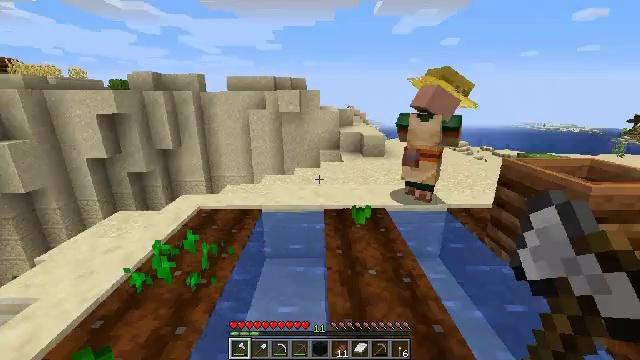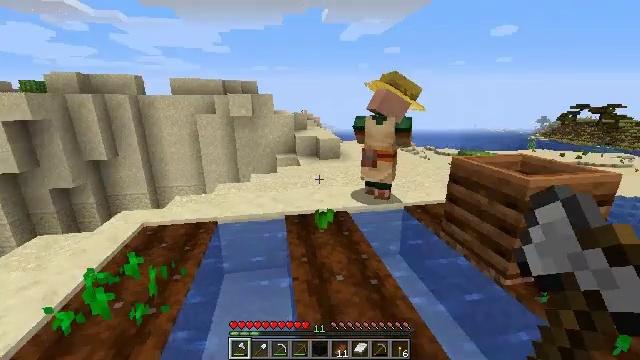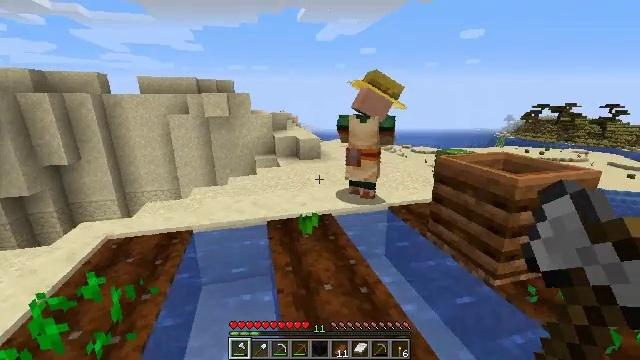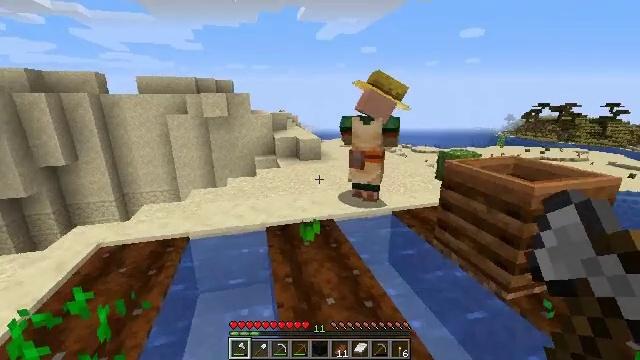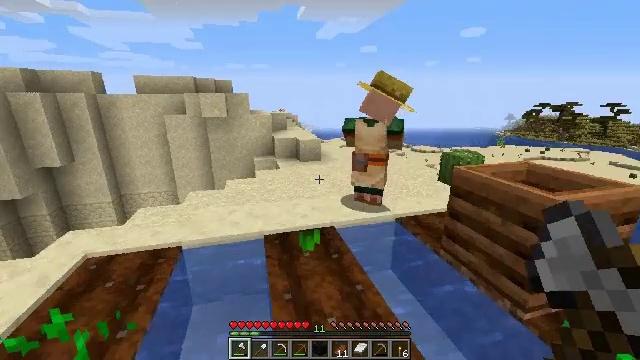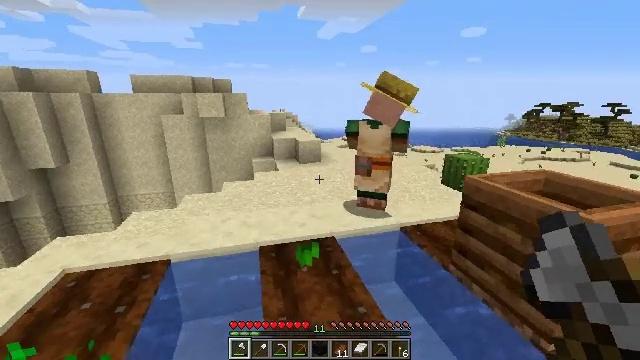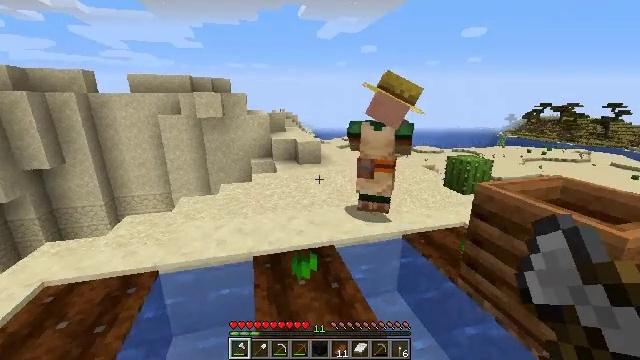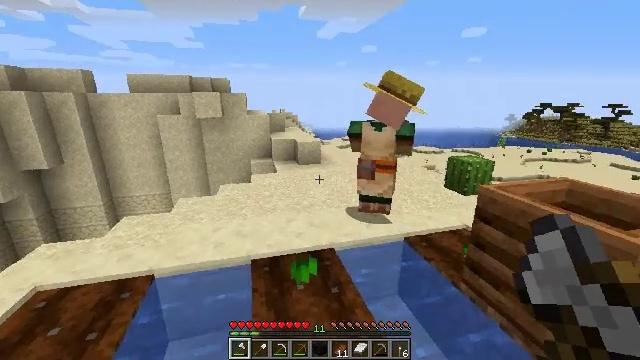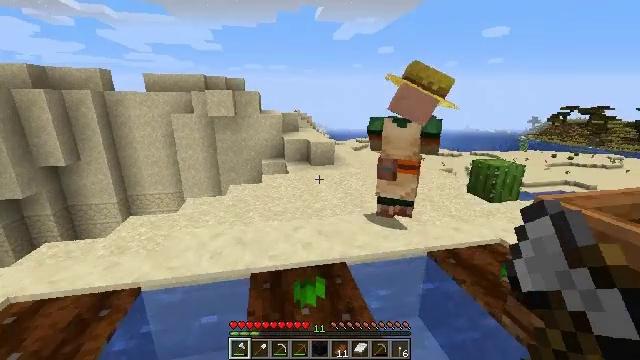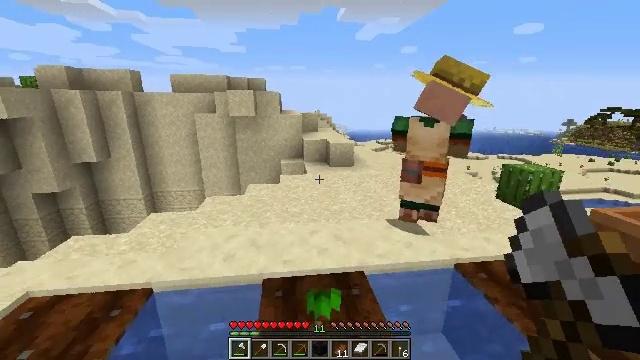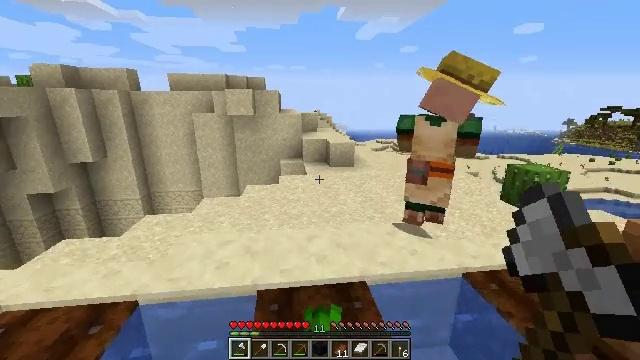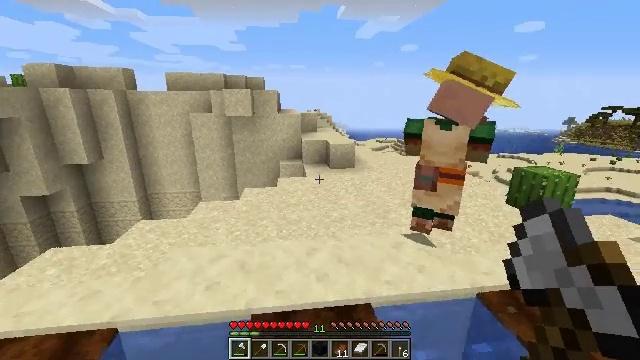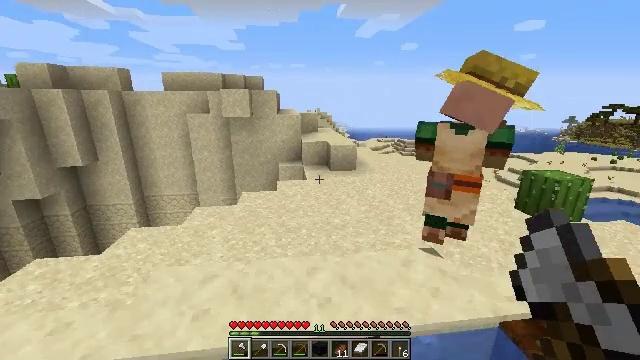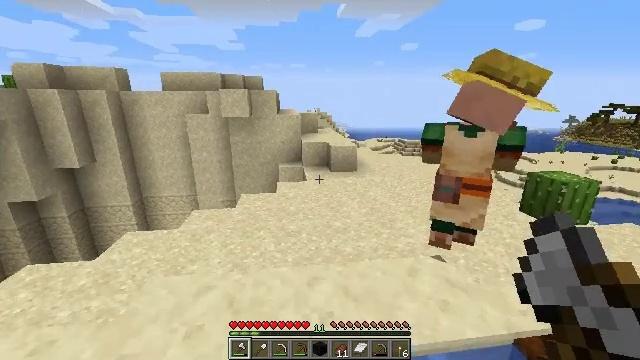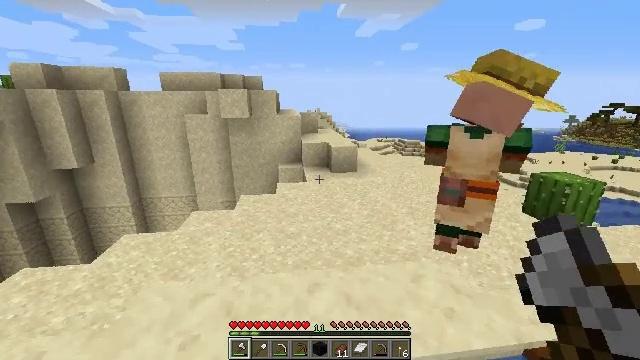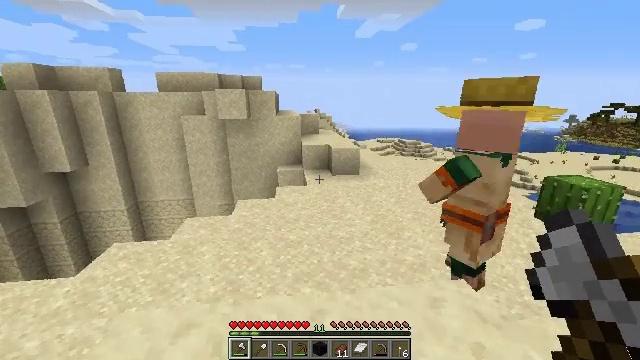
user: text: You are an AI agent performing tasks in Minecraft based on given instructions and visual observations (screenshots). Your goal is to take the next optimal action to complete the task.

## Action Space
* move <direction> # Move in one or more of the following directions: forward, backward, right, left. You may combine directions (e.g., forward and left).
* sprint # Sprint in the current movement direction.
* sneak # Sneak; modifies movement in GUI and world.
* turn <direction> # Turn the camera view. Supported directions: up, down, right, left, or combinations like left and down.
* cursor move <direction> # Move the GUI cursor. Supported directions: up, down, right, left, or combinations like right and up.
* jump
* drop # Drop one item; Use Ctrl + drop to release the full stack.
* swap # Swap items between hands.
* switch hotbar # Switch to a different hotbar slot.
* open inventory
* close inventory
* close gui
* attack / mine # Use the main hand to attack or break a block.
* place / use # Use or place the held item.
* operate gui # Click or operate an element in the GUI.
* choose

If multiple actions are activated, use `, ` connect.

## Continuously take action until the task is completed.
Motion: motion action
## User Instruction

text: Remove melon seeds from the inventory.
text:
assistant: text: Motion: move forward, turn right
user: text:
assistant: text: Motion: move forward, turn right
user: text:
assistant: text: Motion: move forward
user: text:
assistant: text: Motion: move forward
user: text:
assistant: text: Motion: move forward
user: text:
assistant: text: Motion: move forward
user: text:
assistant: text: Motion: move forward
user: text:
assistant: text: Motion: move forward, turn left
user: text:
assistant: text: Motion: move forward, turn left
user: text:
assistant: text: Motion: move forward
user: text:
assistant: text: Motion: move forward
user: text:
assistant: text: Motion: move forward
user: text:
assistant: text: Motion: move forward
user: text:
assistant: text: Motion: move forward
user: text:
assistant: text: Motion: move forward
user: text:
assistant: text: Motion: no_op
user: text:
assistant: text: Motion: move forward
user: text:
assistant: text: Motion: move forward
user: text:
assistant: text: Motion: turn right and down
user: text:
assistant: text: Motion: move forward
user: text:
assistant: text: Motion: move forward
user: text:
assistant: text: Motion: move forward
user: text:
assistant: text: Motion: move forward
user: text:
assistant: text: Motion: move forward
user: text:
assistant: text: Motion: move forward
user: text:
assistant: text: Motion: move forward
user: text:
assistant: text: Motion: move forward
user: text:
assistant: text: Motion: move forward
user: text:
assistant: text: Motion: move forward
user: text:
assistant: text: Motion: move forward